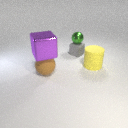
large yellow rubber cylinder to the right of small gray rubber cube